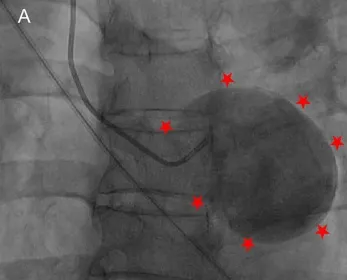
The CAG showed the severely dilated left sinus of Valsalva and the contrast agent was preserved and rotated in a circle (A).
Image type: radiology (x_ray)